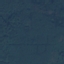
Land use / land cover: Forest